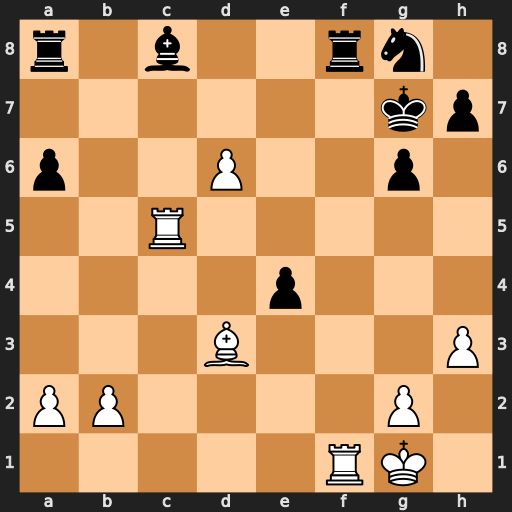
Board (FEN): r1b2rn1/6kp/p2P2p1/2R5/4p3/3B3P/PP4P1/5RK1
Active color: w
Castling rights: -
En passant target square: -
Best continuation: Rc7+ Bd7 Rxd7+